Question: I would like to avoid to the user to put a smiley with the keyboard into an 'EditText'. Is it possible ?

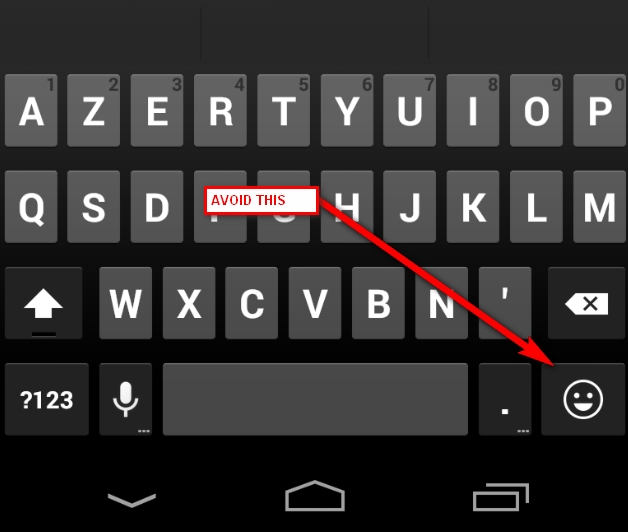
Answer: You can define your input type and only accept letters or change your keyboard type:
> > <URL>
Or you can only accept some specific digits:
> > <URL>